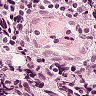
Metastatic tissue present: no